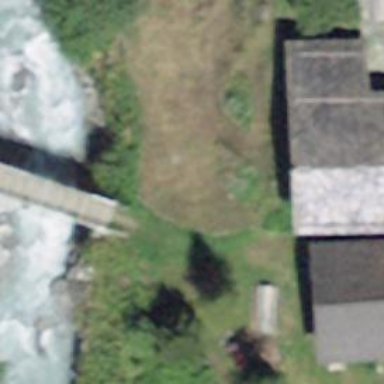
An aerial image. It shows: Path on bridge.